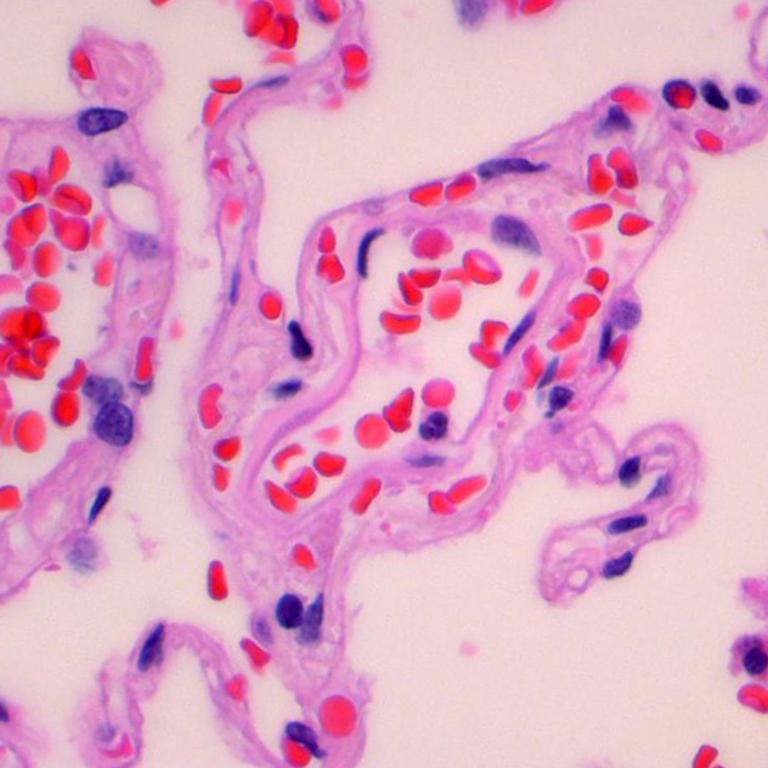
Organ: lung
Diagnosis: benign